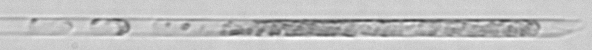
Label: Rhizosolenia